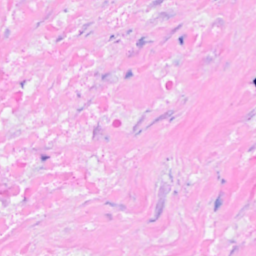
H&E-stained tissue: Breast